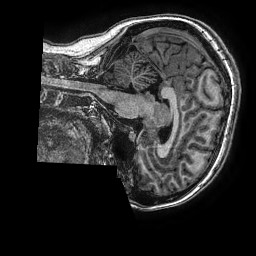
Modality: T1w
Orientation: sagittal
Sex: female
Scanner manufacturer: ge
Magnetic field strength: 3 T
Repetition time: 0.00766 s
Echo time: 0.003476 s